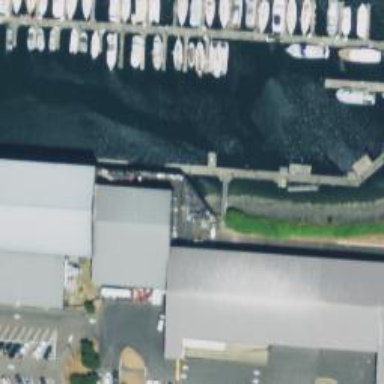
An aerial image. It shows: Man-made pier.